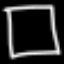
Label: square